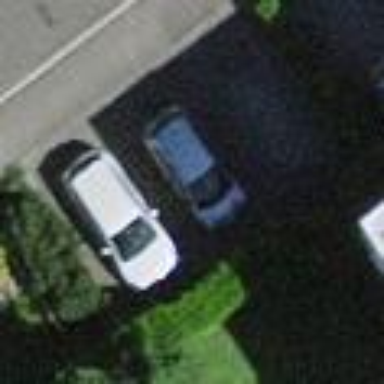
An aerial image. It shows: Asphalt street-side parking area.